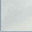
Piece: xx